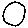
Label: circle